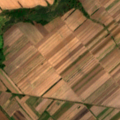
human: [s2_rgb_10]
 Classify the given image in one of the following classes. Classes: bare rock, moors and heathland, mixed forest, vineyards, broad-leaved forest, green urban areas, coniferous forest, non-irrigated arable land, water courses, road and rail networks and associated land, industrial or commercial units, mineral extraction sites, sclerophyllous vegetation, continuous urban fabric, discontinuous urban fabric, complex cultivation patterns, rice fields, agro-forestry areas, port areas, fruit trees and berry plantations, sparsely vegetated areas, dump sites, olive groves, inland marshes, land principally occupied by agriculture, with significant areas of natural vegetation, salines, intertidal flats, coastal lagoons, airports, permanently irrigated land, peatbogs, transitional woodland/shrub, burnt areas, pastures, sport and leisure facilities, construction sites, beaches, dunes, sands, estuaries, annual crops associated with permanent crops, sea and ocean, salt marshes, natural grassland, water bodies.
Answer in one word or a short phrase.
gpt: non-irrigated arable land, transitional woodland/shrub